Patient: sex F, age 54
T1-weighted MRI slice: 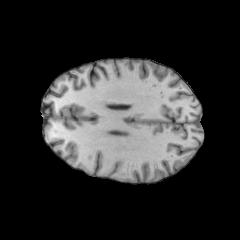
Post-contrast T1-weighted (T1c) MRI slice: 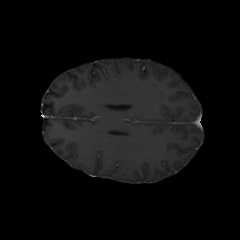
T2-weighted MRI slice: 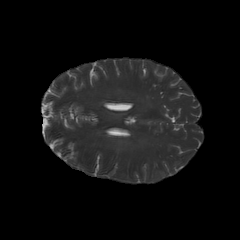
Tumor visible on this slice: no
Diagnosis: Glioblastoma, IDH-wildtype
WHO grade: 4